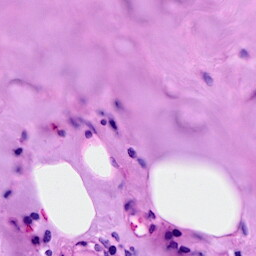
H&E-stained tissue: Breast